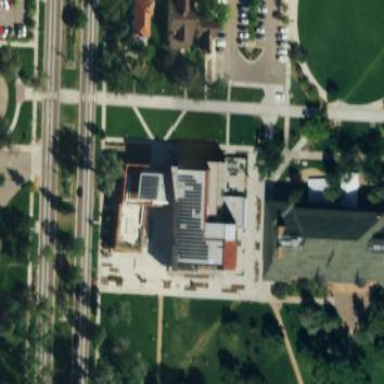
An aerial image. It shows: University building with library inside.